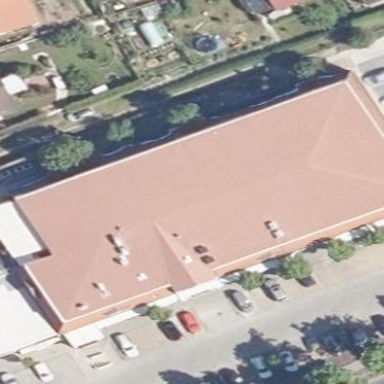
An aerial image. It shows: Retail building housing supermarket with distinctive mansard roof shape.